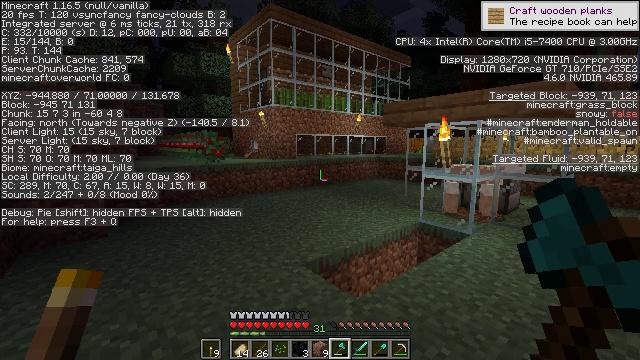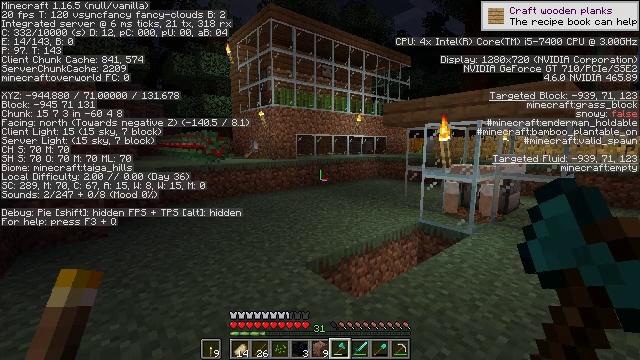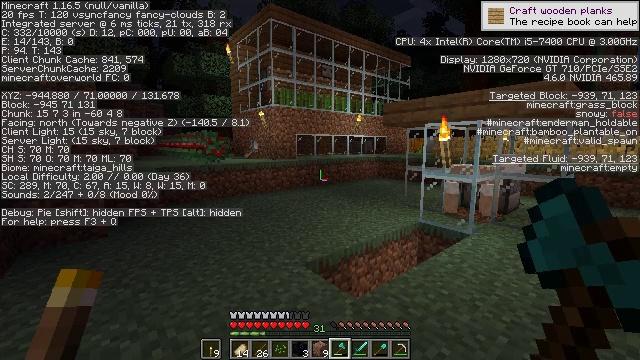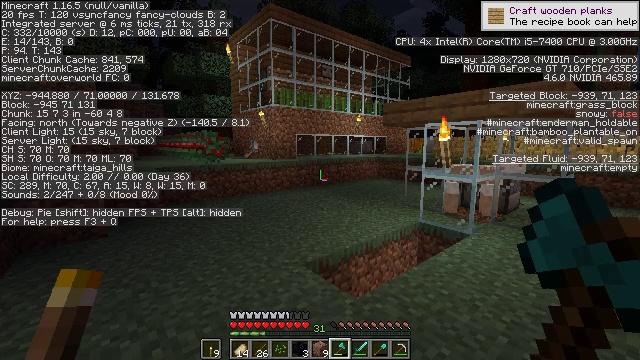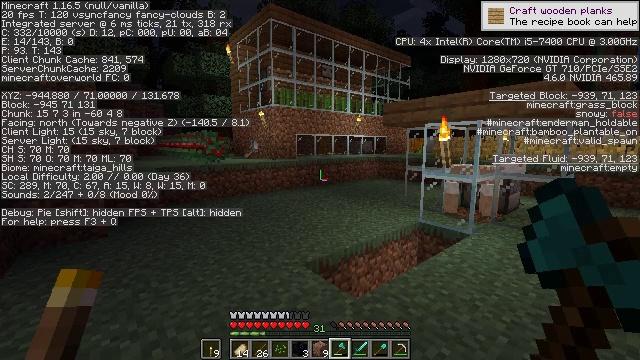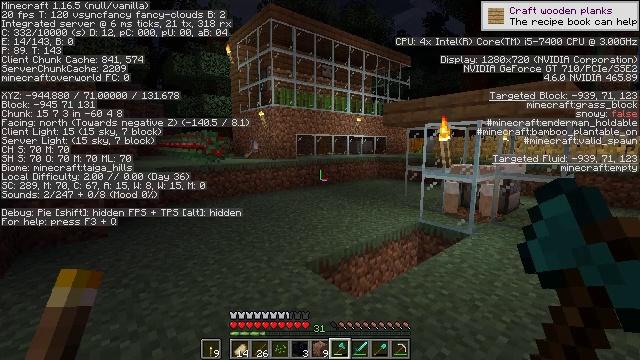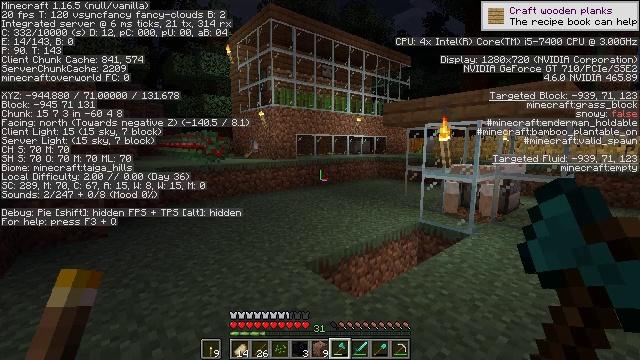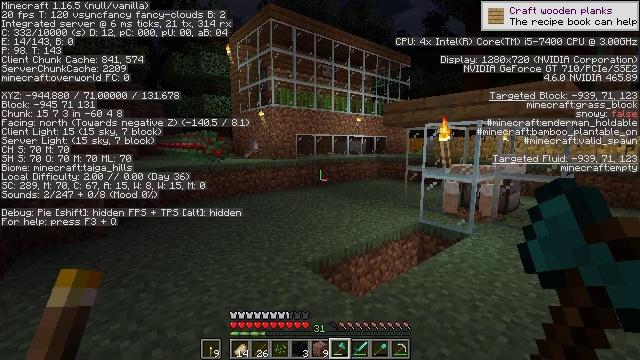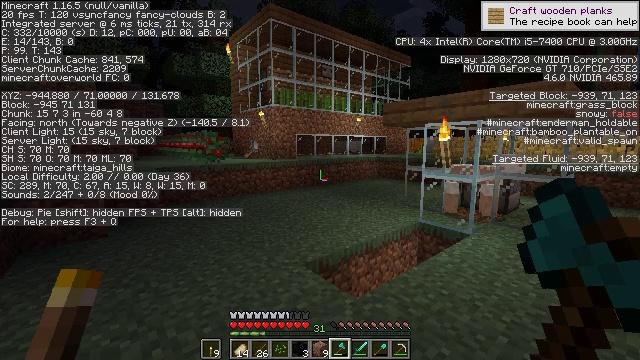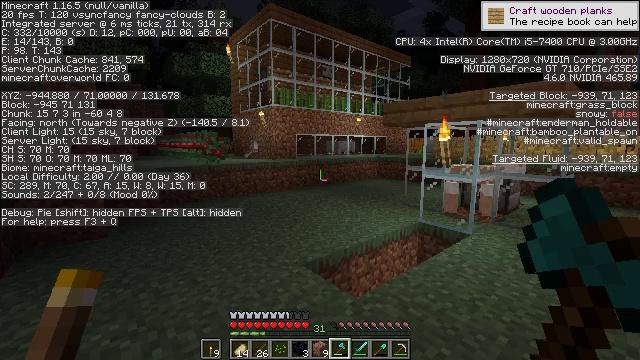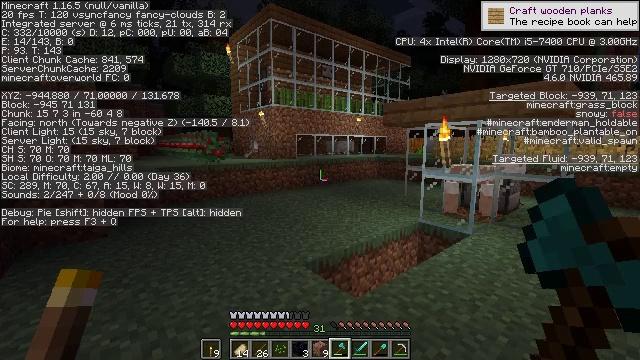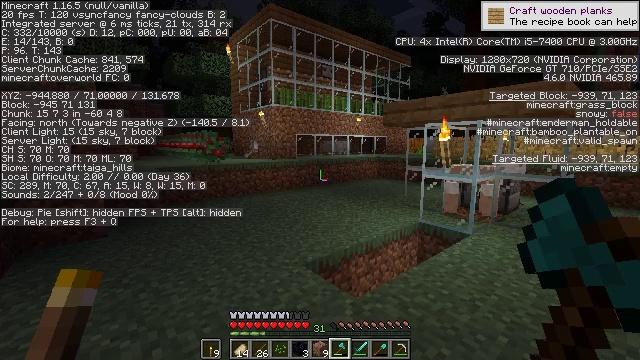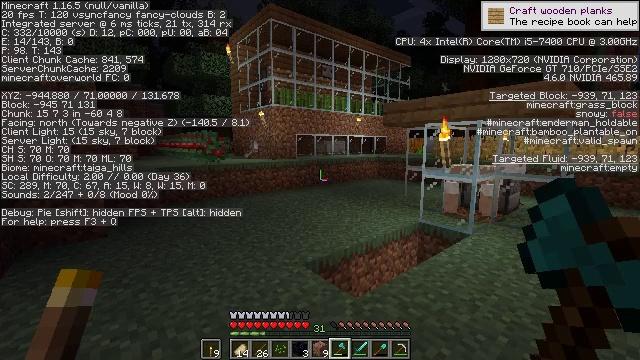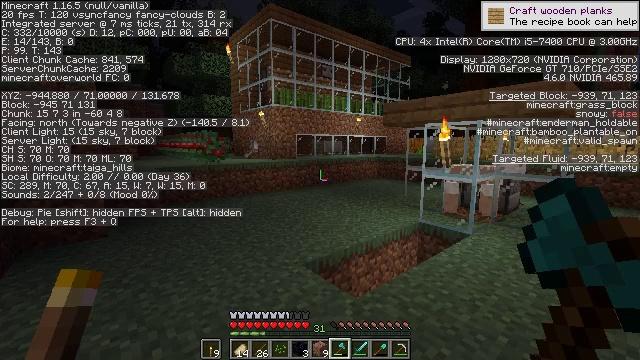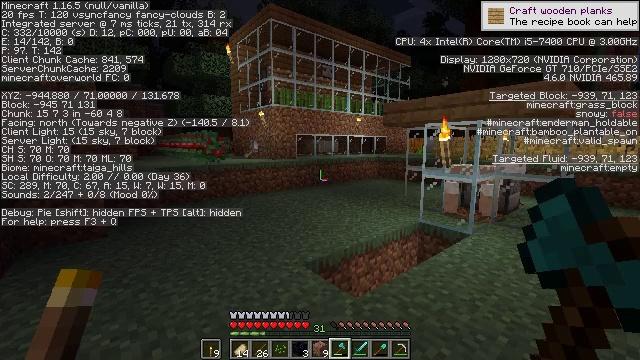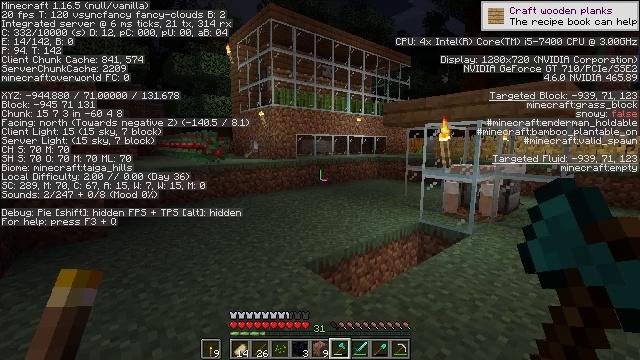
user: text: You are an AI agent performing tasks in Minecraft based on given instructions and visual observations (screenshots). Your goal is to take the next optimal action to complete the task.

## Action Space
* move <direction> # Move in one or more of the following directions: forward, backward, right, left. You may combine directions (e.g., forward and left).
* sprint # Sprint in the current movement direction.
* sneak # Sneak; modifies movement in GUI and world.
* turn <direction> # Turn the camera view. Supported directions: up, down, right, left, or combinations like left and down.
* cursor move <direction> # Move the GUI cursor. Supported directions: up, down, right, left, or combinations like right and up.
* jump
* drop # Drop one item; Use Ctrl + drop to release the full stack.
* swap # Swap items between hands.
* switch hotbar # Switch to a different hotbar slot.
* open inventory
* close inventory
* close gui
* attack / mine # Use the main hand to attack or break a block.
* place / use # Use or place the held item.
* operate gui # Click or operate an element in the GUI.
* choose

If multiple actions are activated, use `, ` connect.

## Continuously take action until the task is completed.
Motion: motion action
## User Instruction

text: Combine iron ingots and a stick on the crafting table to make a rail.
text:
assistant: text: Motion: no_op
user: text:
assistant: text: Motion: no_op
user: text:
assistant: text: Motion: no_op
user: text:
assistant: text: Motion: no_op
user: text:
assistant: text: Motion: no_op
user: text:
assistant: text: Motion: no_op
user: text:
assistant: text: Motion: no_op
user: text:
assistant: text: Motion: no_op
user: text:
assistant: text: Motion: no_op
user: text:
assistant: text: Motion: no_op
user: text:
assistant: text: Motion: no_op
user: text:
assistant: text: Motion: no_op
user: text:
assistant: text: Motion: no_op
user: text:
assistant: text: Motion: no_op
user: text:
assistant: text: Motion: no_op
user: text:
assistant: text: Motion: no_op
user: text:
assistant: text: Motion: no_op
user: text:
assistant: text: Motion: no_op
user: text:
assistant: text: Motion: no_op
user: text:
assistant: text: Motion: no_op
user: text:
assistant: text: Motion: no_op
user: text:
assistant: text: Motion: no_op
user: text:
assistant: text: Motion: no_op
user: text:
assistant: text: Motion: no_op
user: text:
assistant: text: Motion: no_op
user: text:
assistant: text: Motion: no_op
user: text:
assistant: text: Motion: no_op
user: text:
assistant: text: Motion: no_op
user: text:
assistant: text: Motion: no_op
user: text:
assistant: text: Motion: no_op